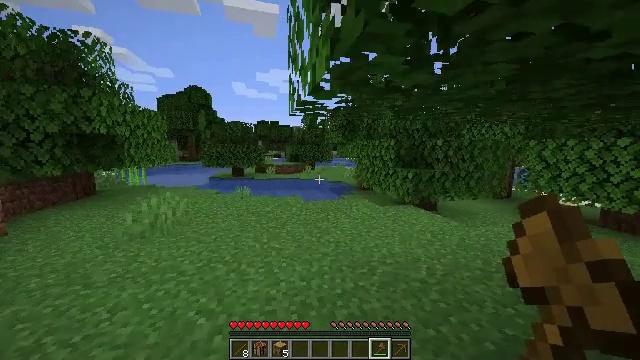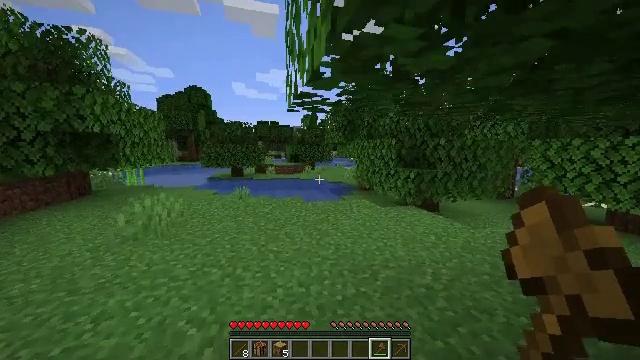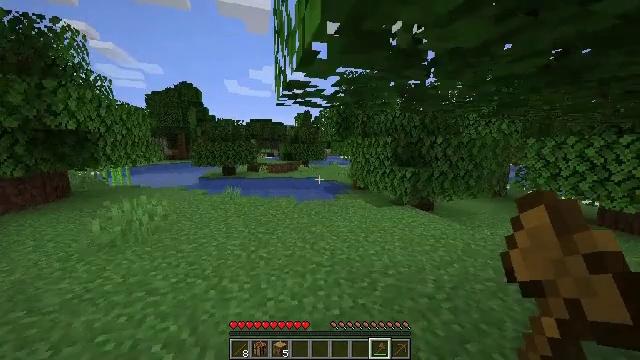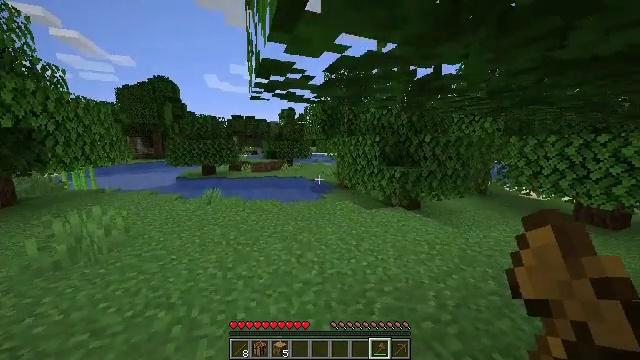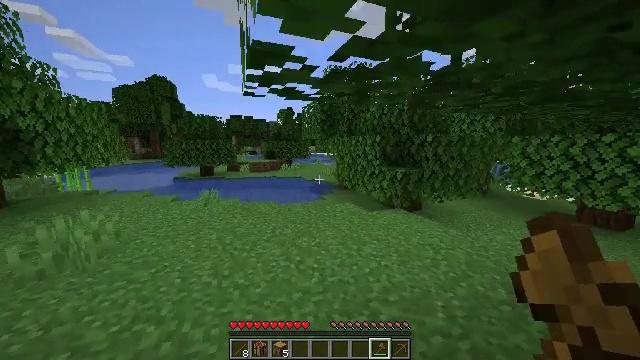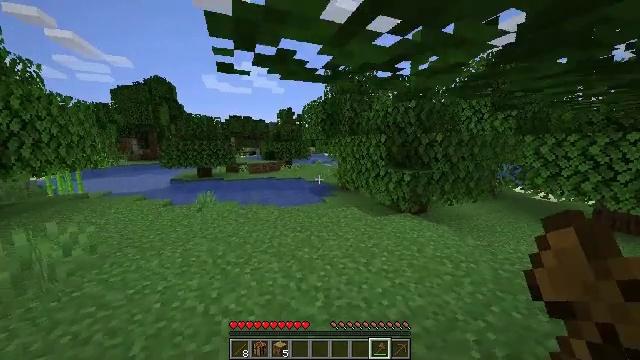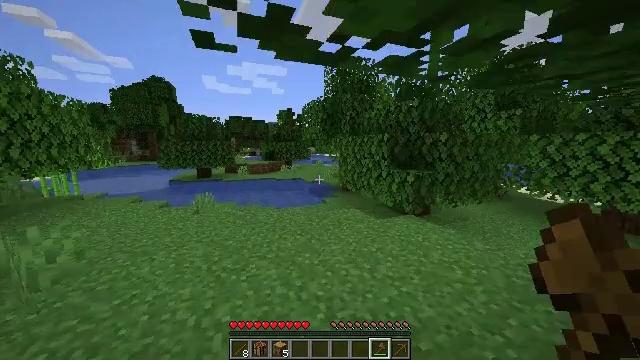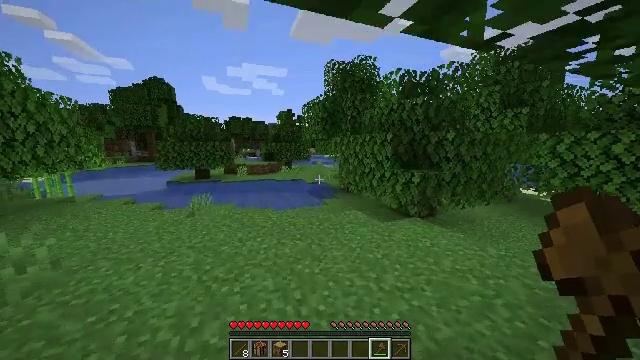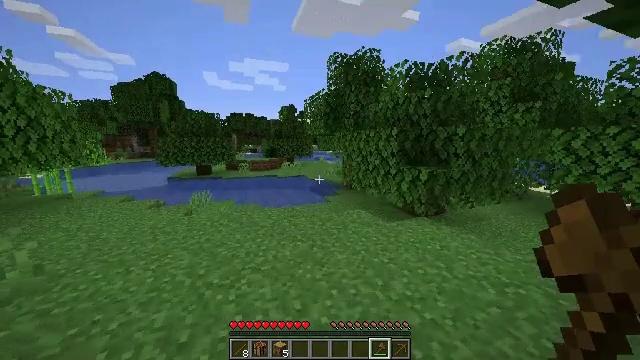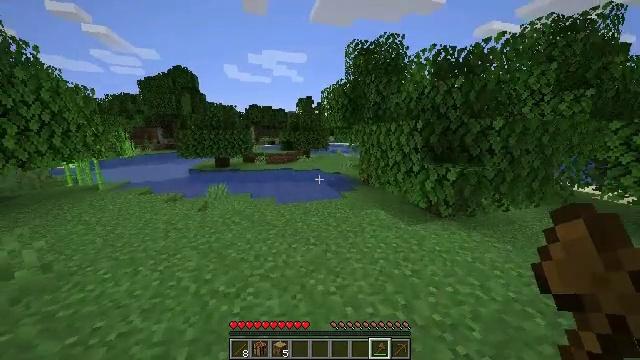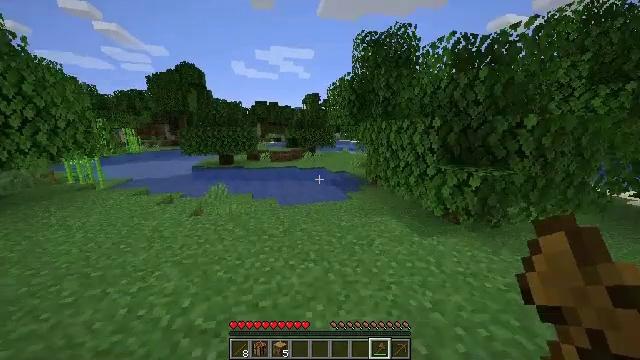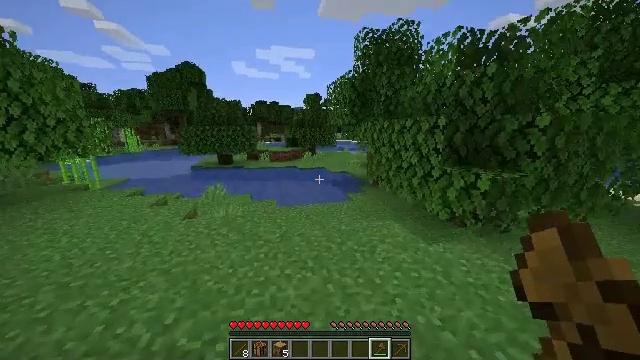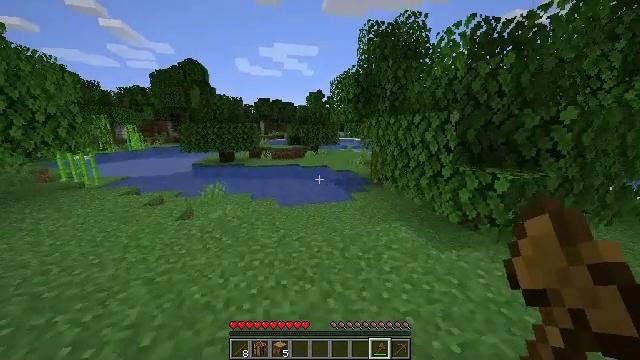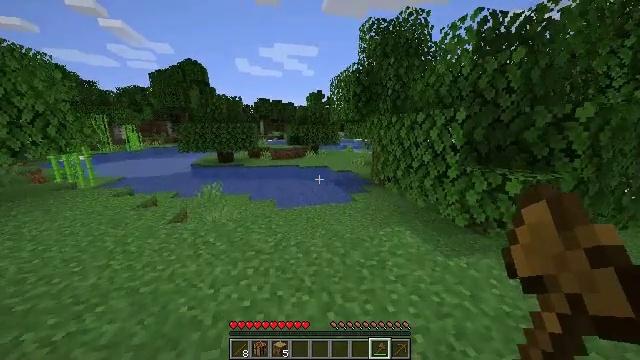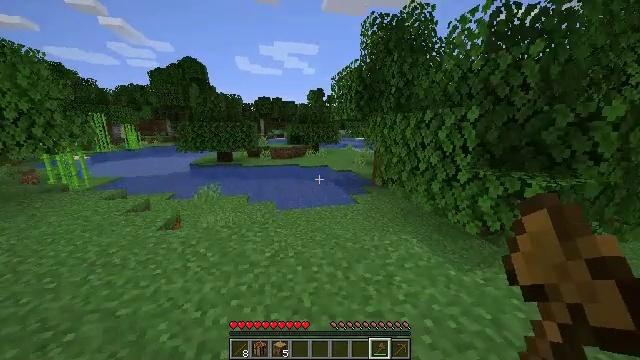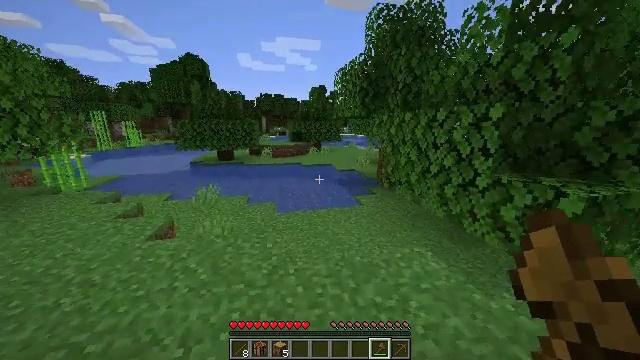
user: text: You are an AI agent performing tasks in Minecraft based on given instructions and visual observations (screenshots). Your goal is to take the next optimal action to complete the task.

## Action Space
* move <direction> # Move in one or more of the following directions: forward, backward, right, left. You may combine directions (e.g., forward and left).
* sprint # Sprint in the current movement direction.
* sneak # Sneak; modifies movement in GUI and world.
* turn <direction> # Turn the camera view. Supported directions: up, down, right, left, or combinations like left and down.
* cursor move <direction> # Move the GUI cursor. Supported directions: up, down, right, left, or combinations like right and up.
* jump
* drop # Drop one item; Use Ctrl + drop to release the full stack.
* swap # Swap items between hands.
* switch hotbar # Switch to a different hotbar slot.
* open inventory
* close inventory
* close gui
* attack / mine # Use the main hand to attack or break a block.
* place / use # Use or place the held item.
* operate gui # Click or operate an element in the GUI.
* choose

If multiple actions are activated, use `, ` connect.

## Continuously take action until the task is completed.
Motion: motion action
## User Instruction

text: Gather the beautiful lily of the valley.
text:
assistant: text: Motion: move forward
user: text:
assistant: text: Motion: move forward, turn right
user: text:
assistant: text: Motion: move forward, turn right
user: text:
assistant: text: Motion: move forward
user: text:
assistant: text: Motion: move forward
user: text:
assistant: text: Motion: move forward
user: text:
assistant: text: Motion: move forward
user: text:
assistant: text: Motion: move forward
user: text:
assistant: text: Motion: move forward, turn left and down
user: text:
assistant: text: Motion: move forward, turn left
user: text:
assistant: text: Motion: move forward
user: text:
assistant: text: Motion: move forward
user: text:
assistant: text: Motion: move forward
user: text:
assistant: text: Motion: move forward
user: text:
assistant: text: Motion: move forward
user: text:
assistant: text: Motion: move forward
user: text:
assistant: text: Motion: move forward
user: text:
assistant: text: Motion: move forward
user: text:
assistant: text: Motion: move forward, turn right
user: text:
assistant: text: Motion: move forward
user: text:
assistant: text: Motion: move forward
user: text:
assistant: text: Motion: move forward
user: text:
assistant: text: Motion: move forward
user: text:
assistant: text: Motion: move forward, turn right
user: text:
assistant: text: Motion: move forward
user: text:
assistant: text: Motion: move forward
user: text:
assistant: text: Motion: move forward
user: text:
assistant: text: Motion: move forward, turn right
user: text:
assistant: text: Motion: move forward, turn right
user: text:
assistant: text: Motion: move forward, turn right